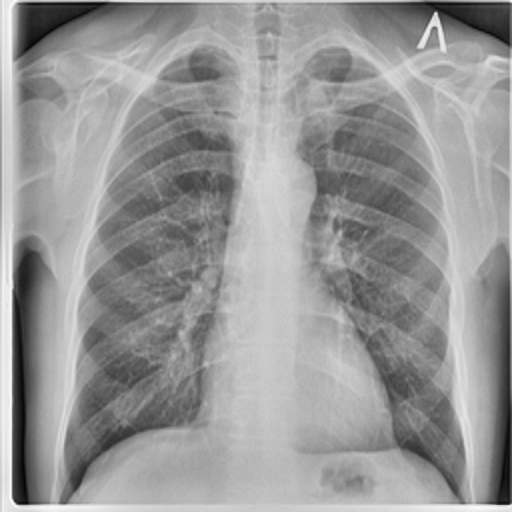
Finding: TUBERCULOSIS